Question:
I want to create data table with header and data.
Header and data should scroll horizontally.
Header should not scroll vertically (i.e. header position will be fixed).
And data part should scroll horizontally as header scroll, if data is more it should scroll vertically also, but without affecting to header.
First I have created UIView, in that for header part I created ScrollView and for remaining data I have used TableView. I am trying to set offset but its not working.
Please let me know if there is any other way
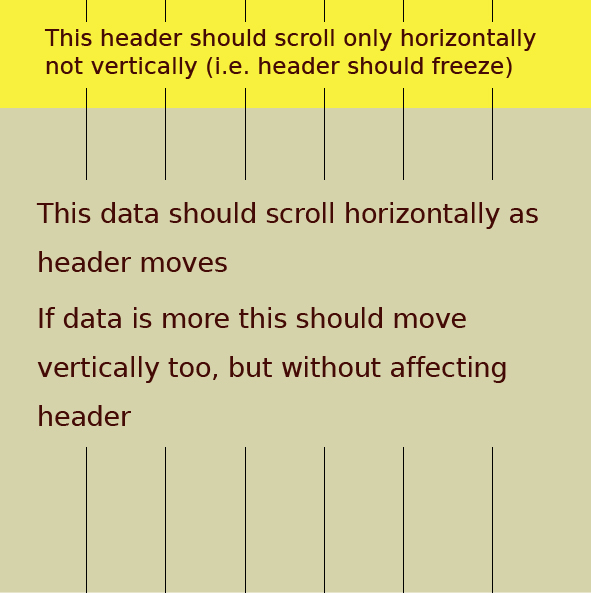
Answer: If you want to scroll your tableview on horizontal direction then make some change in your table view xib......
1- Set tableview Width According your coloumn ..
2- check Direction Lock Enable
3- and check Bounces
In your xib..
and then write this line for iPhone and iPad sepretly....
'''
[tableViewq setContentInset:UIEdgeInsetsMake(0,0,0,500)];
'''
Here you need to change the value 500 only according your scroll
With this your table scroll horizontally
this is the solution for your query....
Do stuff like this
'''
-(UIView *)tableView:(UITableView *)tableView viewForHeaderInSection:(NSInteger)section
{
UIView *hView = [[UIView alloc] initWithFrame:CGRectZero] ;
UILabel *hLabel=[[UILabel alloc] init] ;
hLabel.backgroundColor = [UIColor grayColor];
hLabel.textColor = [UIColor whiteColor];
[hView addSubview:hLabel];
UILabel *hlb1=[[UILabel alloc]init];
hlb1.backgroundColor=[UIColor grayColor];
hlb1.text=@"Name";
hlb1.tag=100;
[hLabel addSubview:hlb1];
if(IS_IPAD)
{
hLabel.frame=CGRectMake(0,0,width Of Table View,Height of Header);
}
if(IS_IPHONE)
{
hLabel.frame=CGRectMake(0,0,width Of Table View,Height of Header);
}
return hView;
}
'''